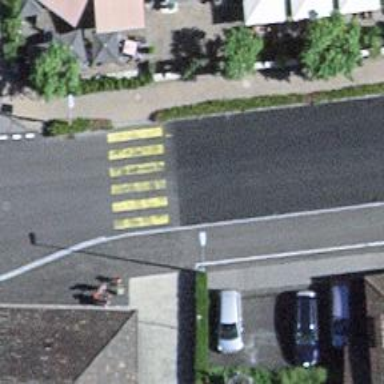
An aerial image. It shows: Marked crossing on the road.